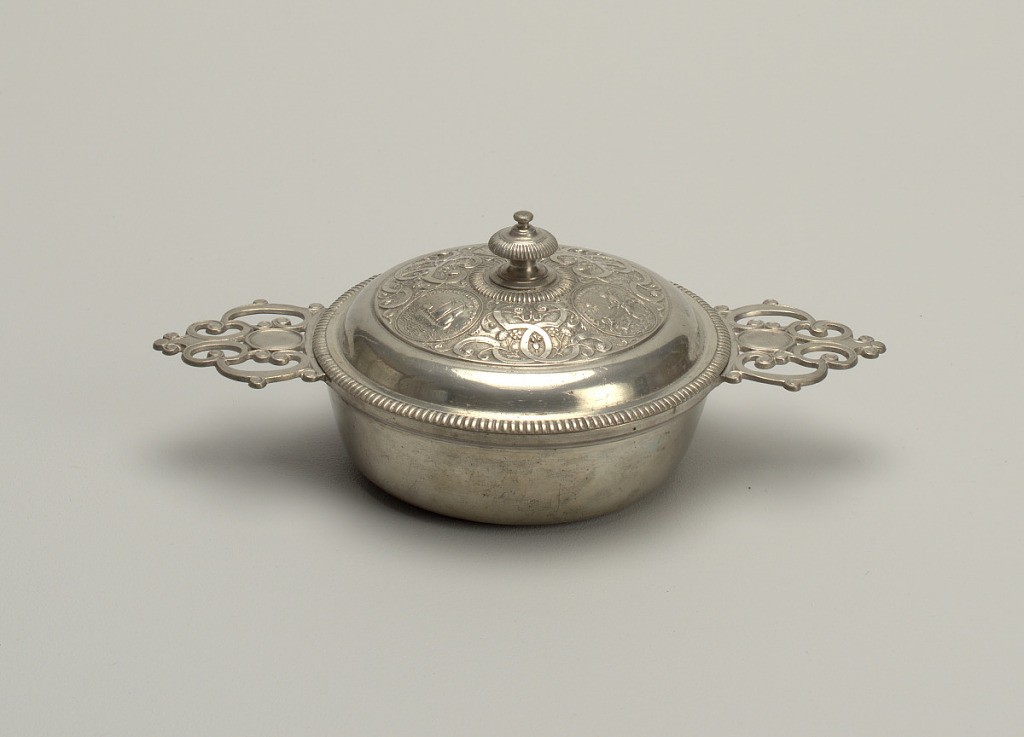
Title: Ecuelle and lid
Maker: H. H. Isenheim
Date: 19th century
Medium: Pewter
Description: Bowl with ornamental scroll handles. Cover has three medallions inscribed.